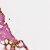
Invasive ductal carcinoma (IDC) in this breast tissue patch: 0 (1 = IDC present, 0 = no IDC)